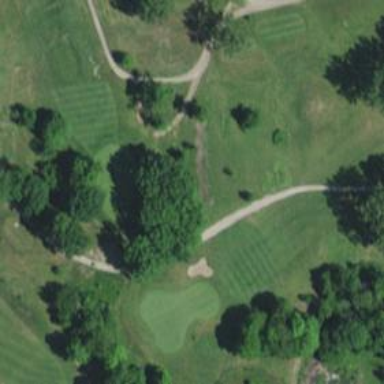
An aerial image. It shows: Path used for both walking and golf.